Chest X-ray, AP view. Patient: 38 years old, sex F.
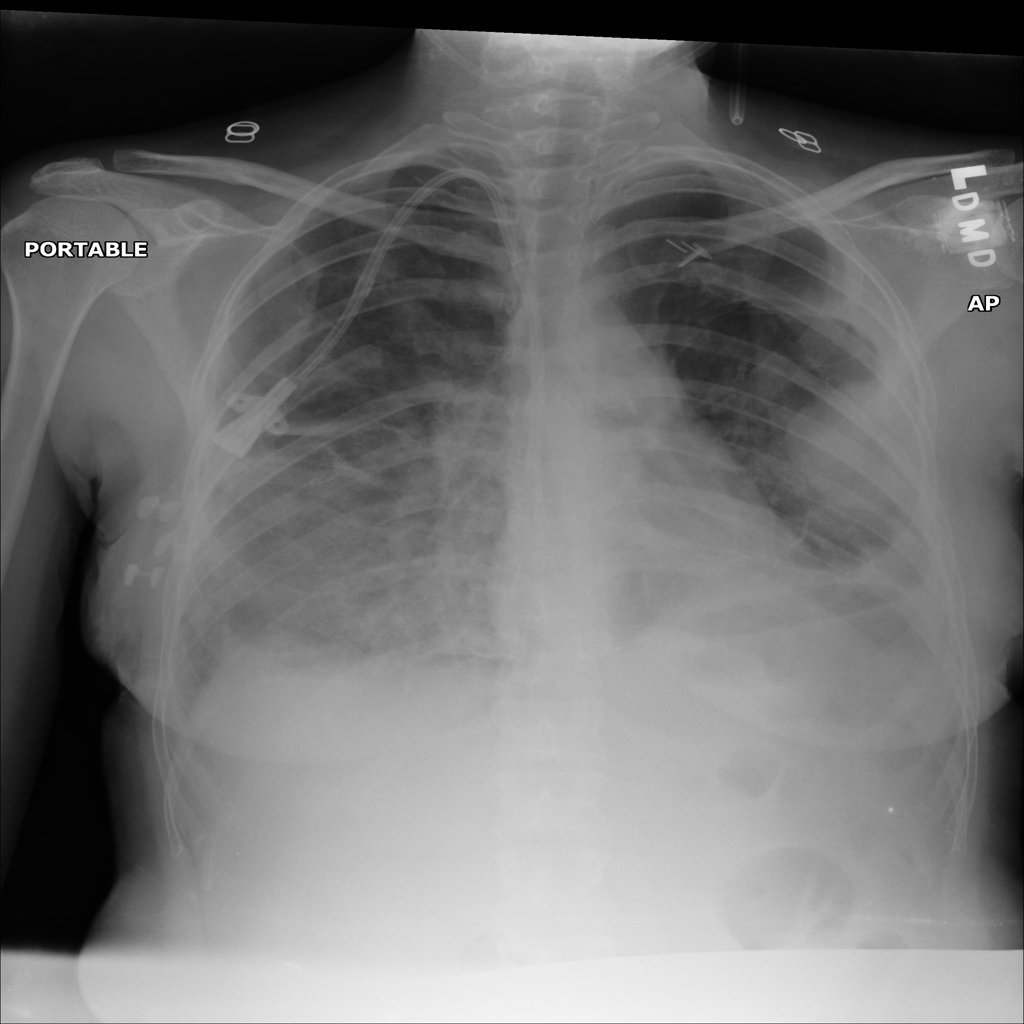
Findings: Effusion, Infiltration, Mass, Pleural_Thickening, Pneumonia